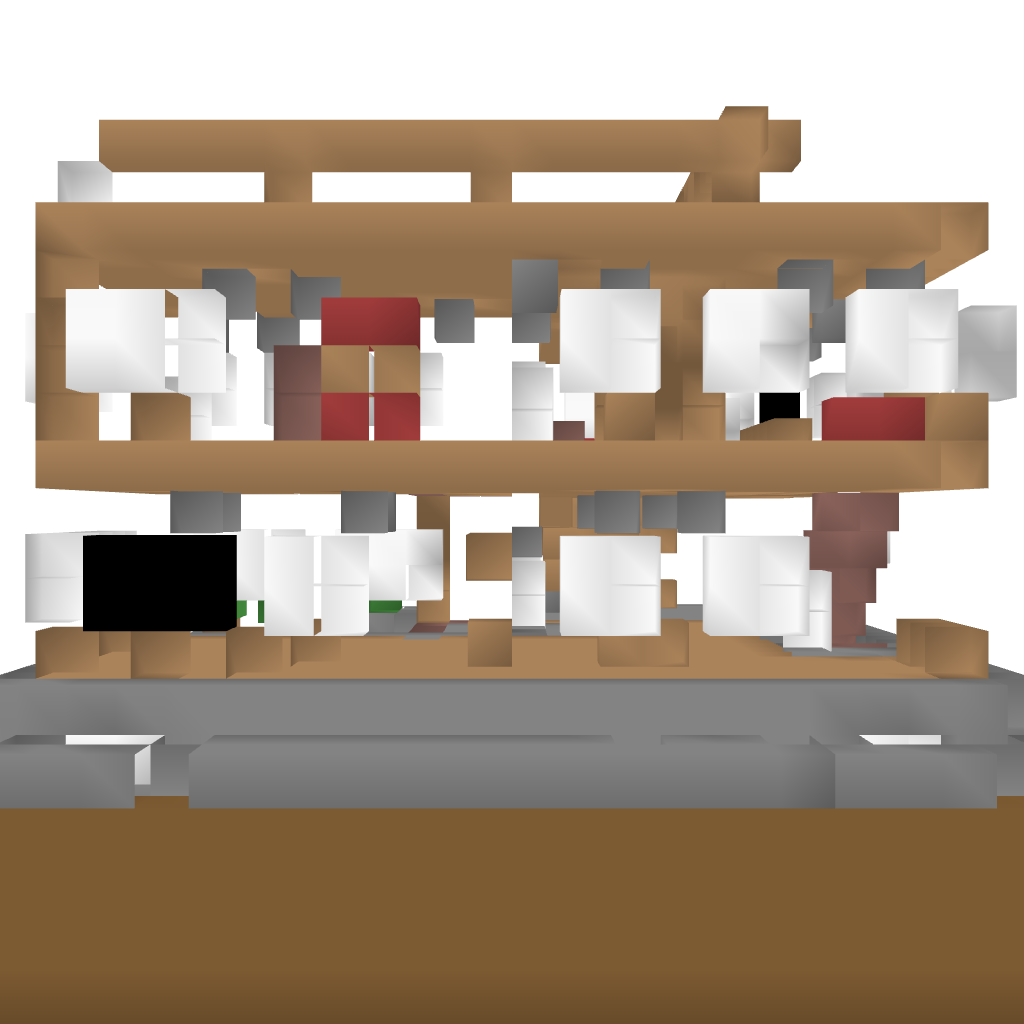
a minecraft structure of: Middle-class Modern L-shaped House bad low quality